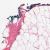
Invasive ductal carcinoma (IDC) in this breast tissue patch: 0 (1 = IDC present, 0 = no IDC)